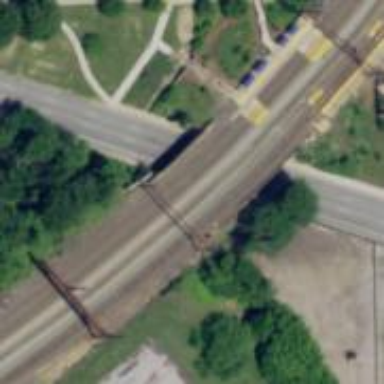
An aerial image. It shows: Bridge over electrified railway with contact line.